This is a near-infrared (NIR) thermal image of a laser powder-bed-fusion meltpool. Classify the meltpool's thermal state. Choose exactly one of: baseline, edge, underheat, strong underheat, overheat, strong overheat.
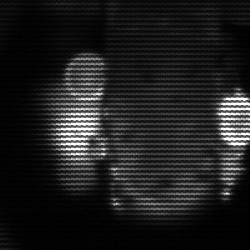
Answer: strong underheat